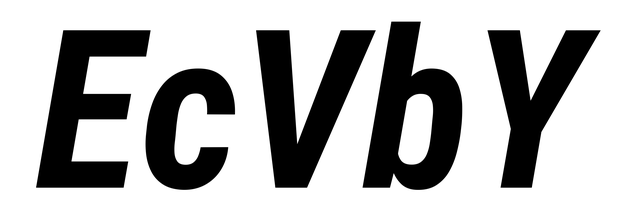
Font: Roboto-Italic_Condensed_Bold_Italic